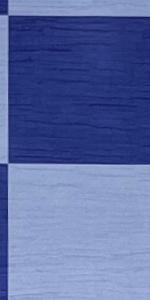
Label: Empty